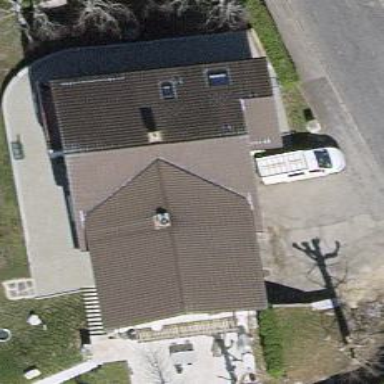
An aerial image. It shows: Detached building with gabled roof.